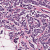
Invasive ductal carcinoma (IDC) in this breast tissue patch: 1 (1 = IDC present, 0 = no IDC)